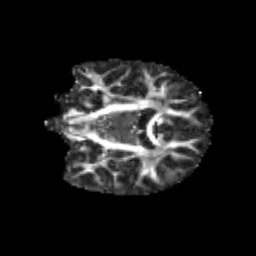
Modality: FA
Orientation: coronal
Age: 9
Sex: male
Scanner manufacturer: siemens
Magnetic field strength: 3 T
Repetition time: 3.8 s
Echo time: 0.07 s